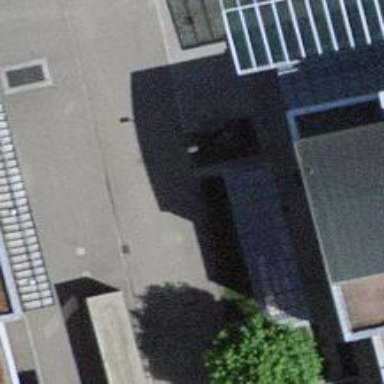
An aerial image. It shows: Bicycle parking facility.